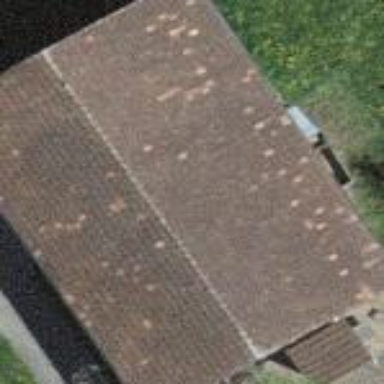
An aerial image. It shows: Rural barn.